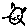
Label: cat